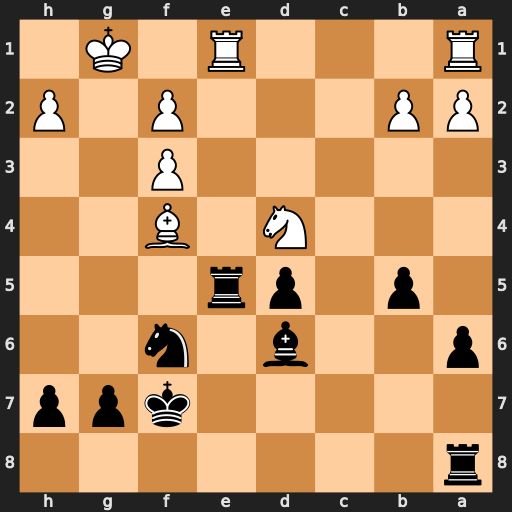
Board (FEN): r7/5kpp/p2b1n2/1p1pr3/3N1B2/5P2/PP3P1P/R3R1K1
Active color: b
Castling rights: -
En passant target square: -
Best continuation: Rxe1+ Rxe1 Bxf4